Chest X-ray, AP view. Patient: 73 years old, sex F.
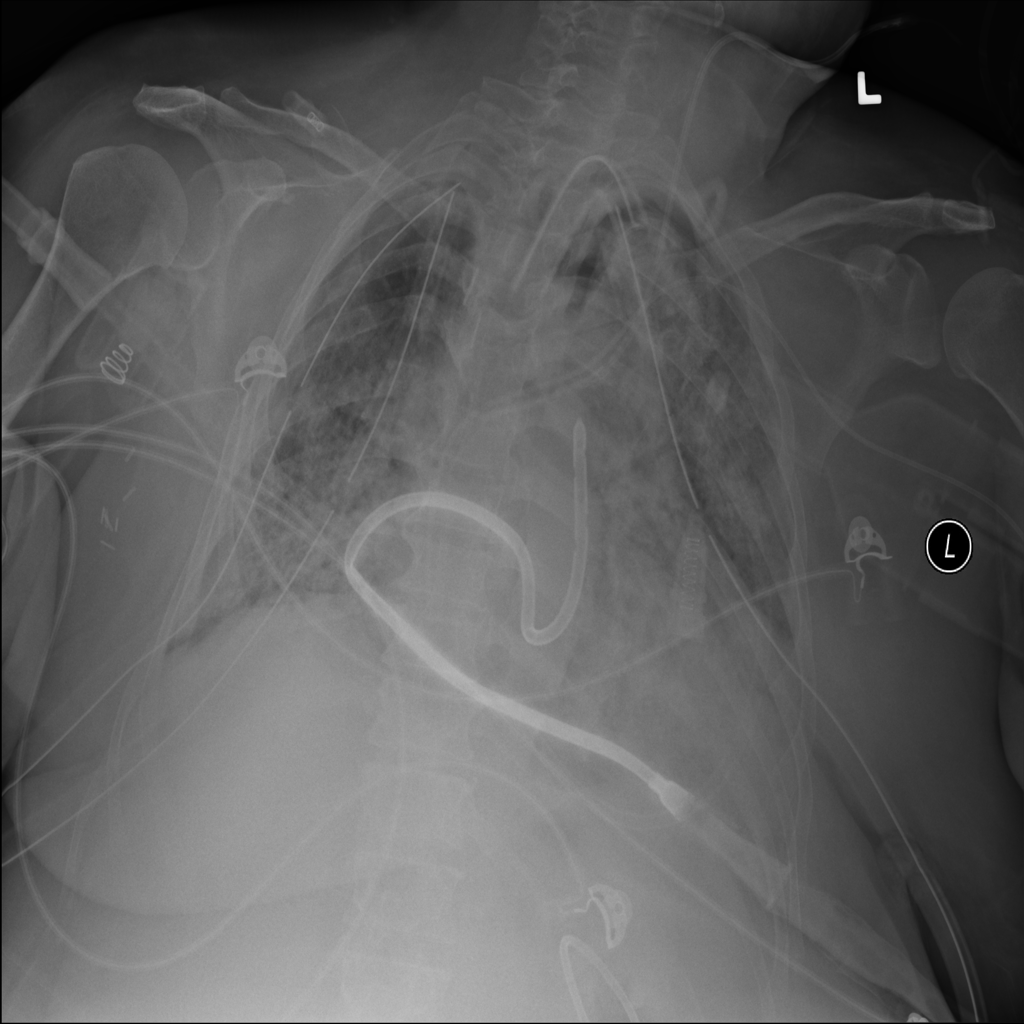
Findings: Pneumothorax